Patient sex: F
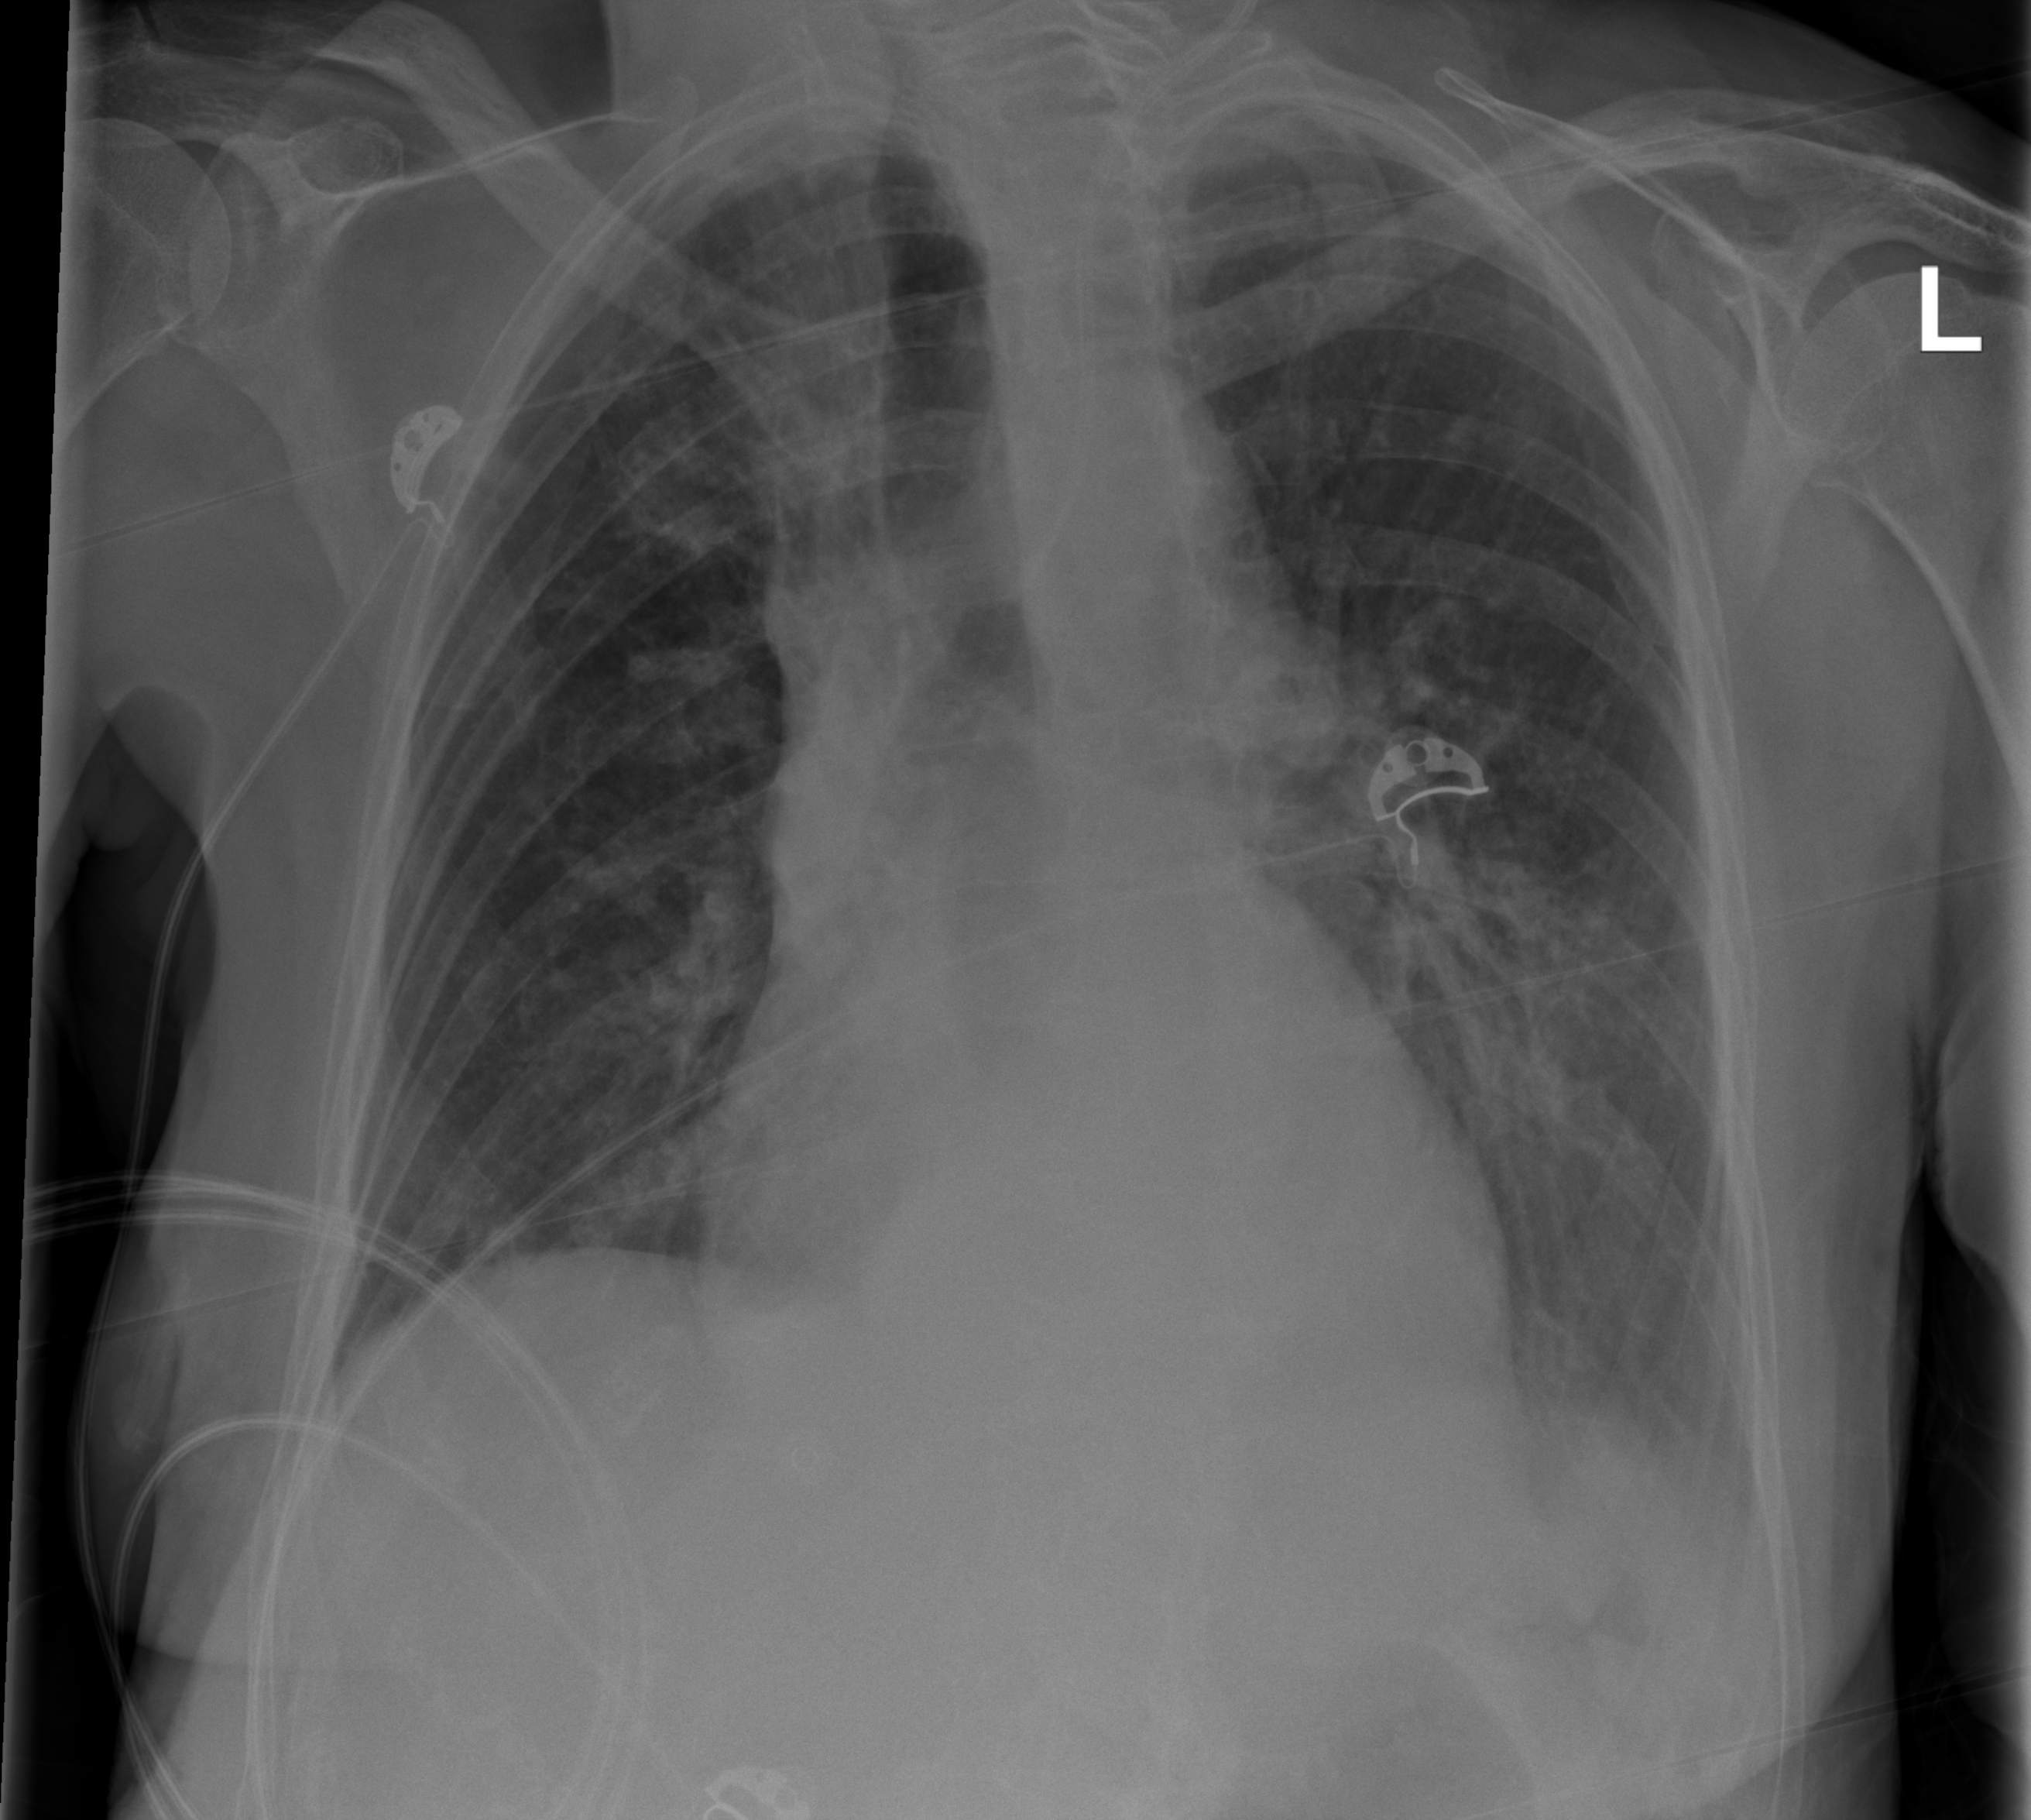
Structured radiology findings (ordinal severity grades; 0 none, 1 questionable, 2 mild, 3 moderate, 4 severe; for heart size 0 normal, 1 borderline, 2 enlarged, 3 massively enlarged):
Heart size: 0
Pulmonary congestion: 2
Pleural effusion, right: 0
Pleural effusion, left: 2
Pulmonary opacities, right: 1
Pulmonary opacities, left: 0
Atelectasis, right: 0
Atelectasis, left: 2